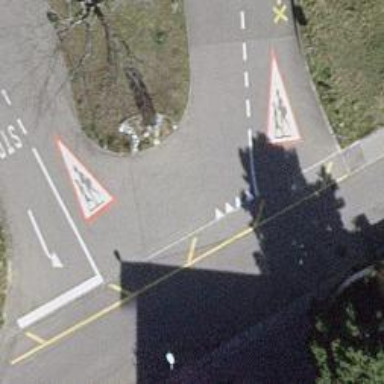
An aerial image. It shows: Road with "give way" sign.